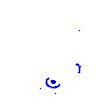
Particle: pion